Question: I need to convert my Integer value into byte array. In order not to create ByteBuffer again and again at every call for my intToBytes method I defined a static ByteBuffer.
'''
private static ByteBuffer intBuffer = ByteBuffer.allocate(Integer.SIZE / Byte.SIZE);
public static byte[] intToBytes(int Value)
{
intBuffer.order(ByteOrder.LITTLE_ENDIAN);
intBuffer.putInt(Value);
return intBuffer.array();
}
'''
I get BufferOverflowException when I run intToBytes method.
W/System.err: java.nio.BufferOverflowException
W/System.err: at java.nio.ByteArrayBuffer.putInt(ByteArrayBuffer.java:352)
W/System.err: at android.mobile.historian.Data.Convert.intToBytes(Convert.java:136)
In debug mode I see that capacity of the intBuffer is 4 as I expected for my Integer value. So what is wrong here?

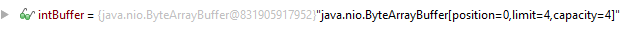
Answer: You are overflowing the global buffer on second run of the function.
'''
private static ByteBuffer intBuffer = ByteBuffer.allocate(Integer.SIZE / Byte.SIZE);
public static byte[] intToBytes(int Value)
{
intBuffer.clear(); //THIS IS IMPORTANT, YOU NEED TO RESET THE BUFFER
intBuffer.order(ByteOrder.LITTLE_ENDIAN);
intBuffer.putInt(Value);
return intBuffer.array();
}
'''
Some context on ByteBuffer.putInt() :
Writes the given int to the current position and increases the position by 4.
The int is converted to bytes using the current byte order.
Throws
BufferOverflowException
if position is greater than limit - 4.
ReadOnlyBufferException
if no changes may be made to the contents of this buffer.